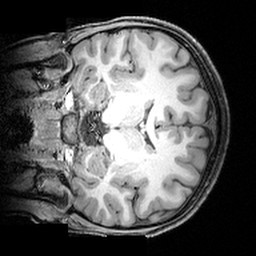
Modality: T1w
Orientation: coronal
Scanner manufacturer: siemens
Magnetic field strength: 3 T
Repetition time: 1.9 s
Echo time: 0.00397 s